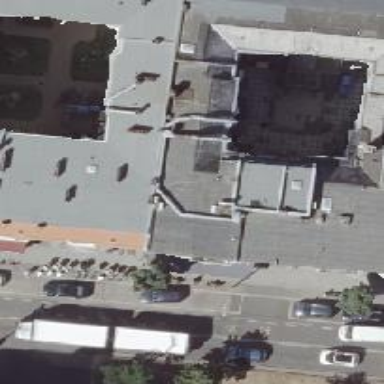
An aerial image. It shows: Restaurant.